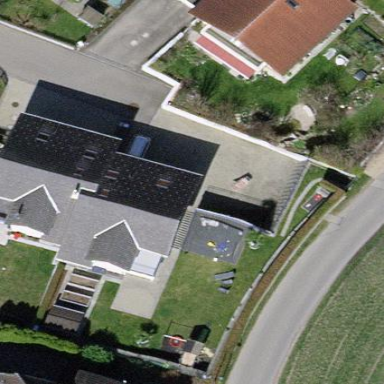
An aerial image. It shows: Simple house.